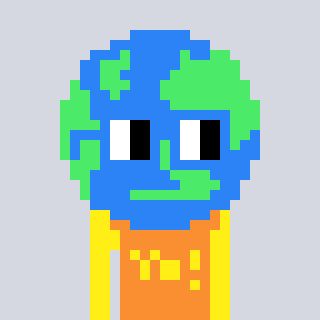
a pixel art character with square blue glasses, a earth-shaped head and a orange-colored body on a cool background